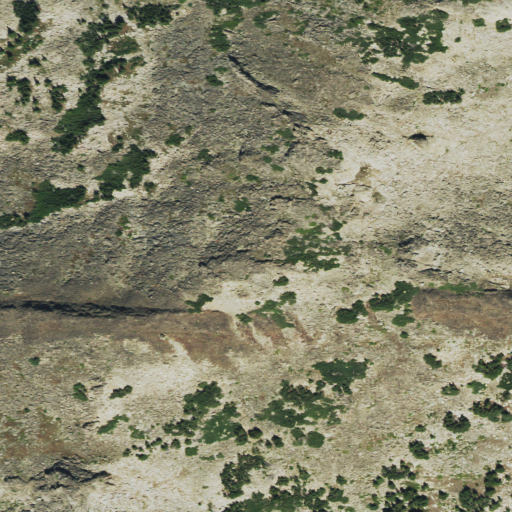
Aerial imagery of mountain in Wyoming named Black Rib containing shrub and evergreen forest